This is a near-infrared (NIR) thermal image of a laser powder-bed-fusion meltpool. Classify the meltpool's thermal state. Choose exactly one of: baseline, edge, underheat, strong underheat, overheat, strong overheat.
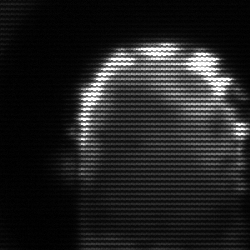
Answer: baseline